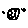
Label: moon